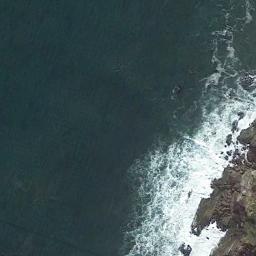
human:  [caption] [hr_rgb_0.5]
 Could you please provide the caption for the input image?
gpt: The type of beach is rocky coast and the color of the seawater is green .

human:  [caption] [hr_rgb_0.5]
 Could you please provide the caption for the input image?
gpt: There are many dense houses by the beach .

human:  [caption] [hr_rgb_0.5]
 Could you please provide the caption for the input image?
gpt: Dark blue water with irregular reef beach .

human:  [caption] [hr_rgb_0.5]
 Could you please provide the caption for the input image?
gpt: The huge waves beat against the rocks .

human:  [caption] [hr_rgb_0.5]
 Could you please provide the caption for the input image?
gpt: Many stones of different sizes are on the beach .